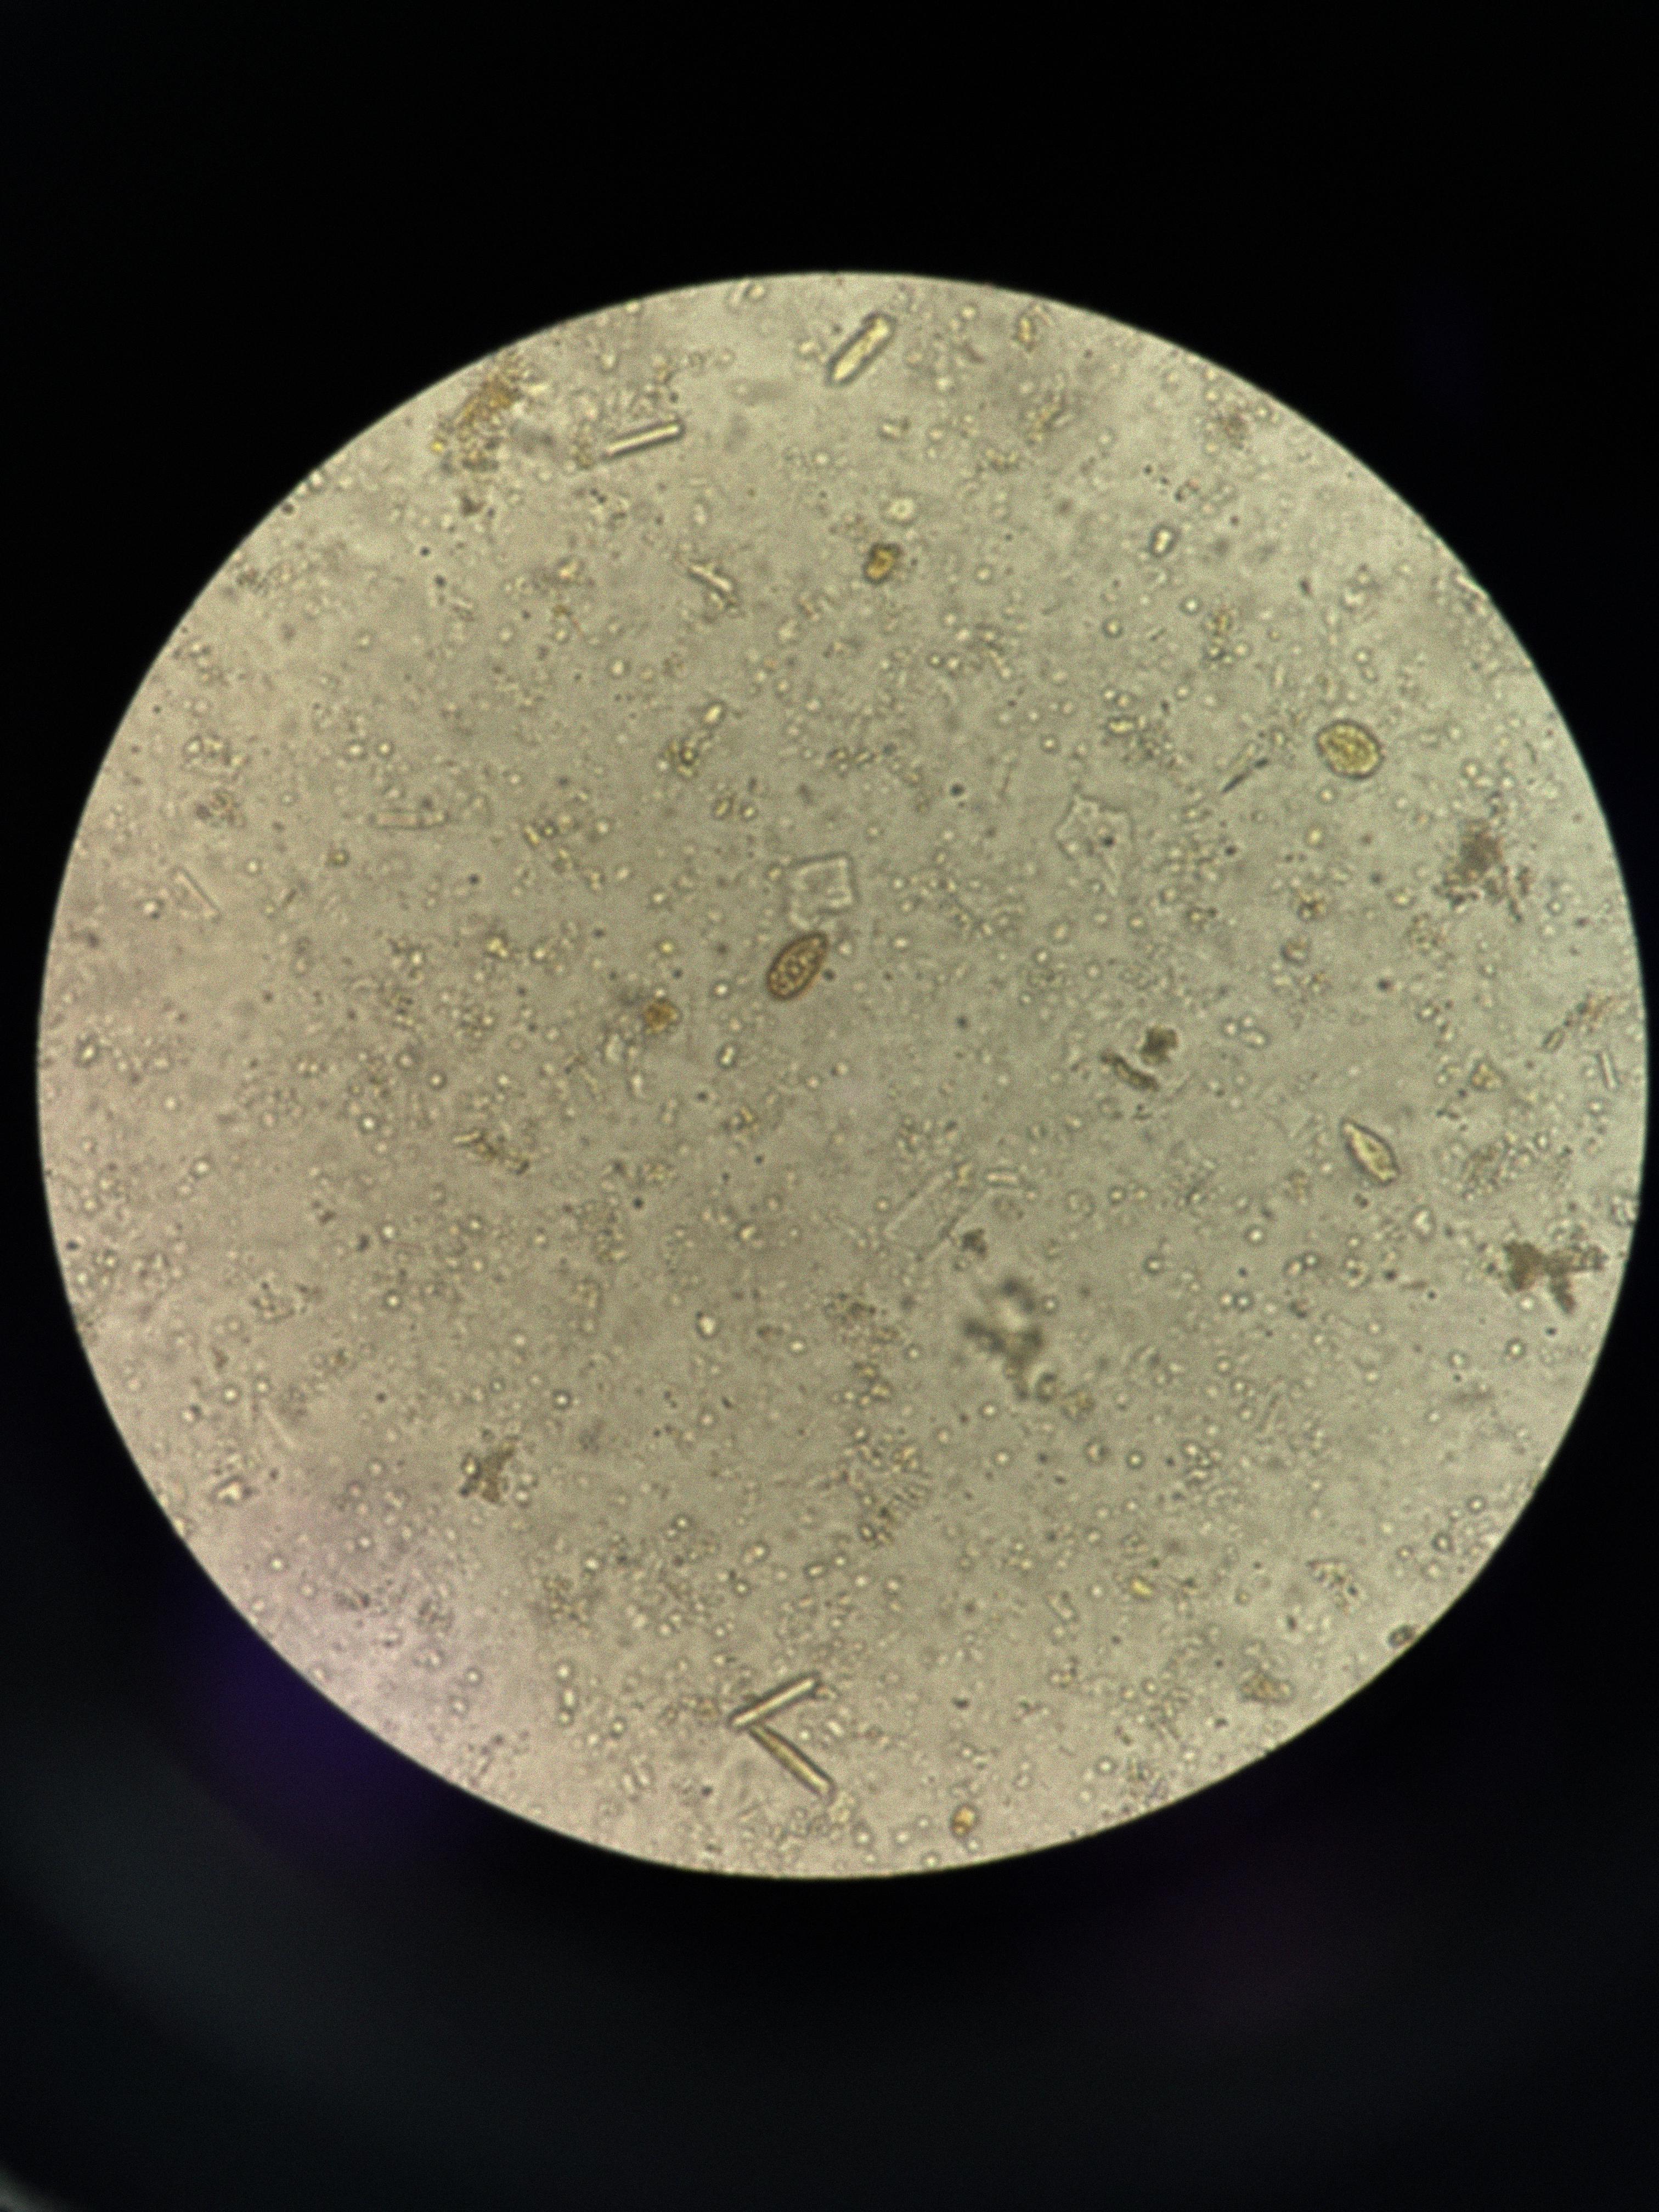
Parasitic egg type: Opisthorchis viverrine